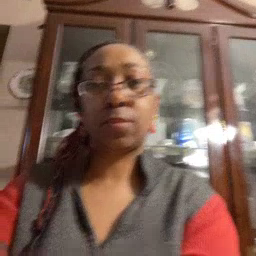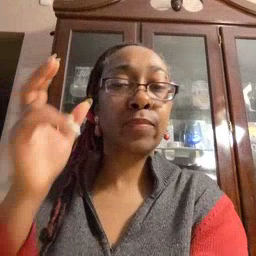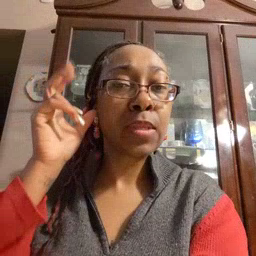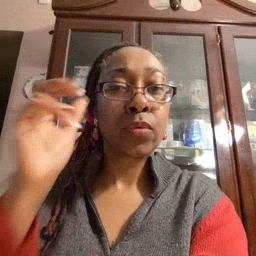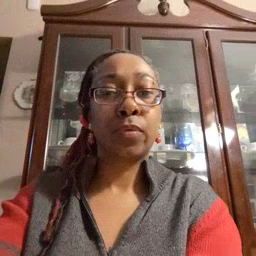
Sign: hear